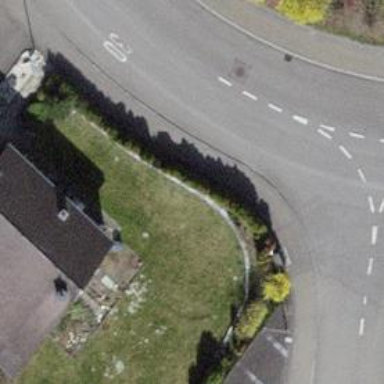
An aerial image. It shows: Post box.